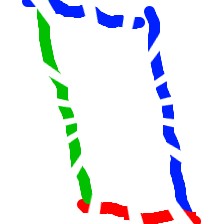
Shape: parallelogram